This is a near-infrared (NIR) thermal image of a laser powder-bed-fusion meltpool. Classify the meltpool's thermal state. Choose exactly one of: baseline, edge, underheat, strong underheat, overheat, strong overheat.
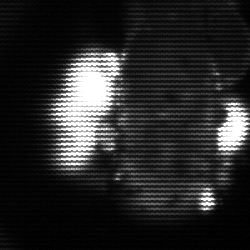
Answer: strong underheat